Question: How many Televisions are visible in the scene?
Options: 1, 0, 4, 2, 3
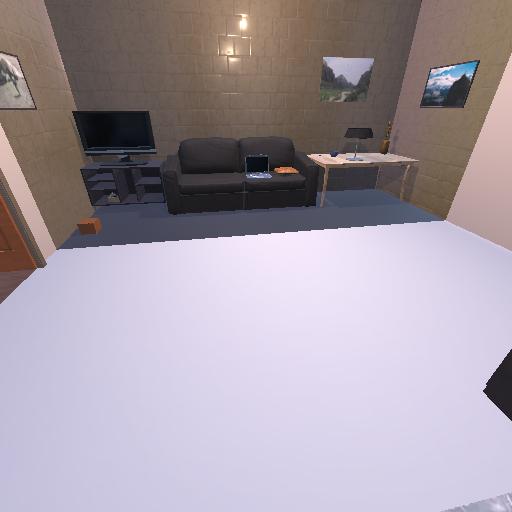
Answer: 1